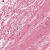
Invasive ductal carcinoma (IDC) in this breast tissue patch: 0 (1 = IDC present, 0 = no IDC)